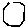
Label: hexagon